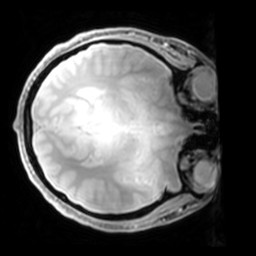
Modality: PDw
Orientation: axial
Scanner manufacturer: philips
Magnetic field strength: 7 T
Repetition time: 0.008 s
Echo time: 0.001974 s